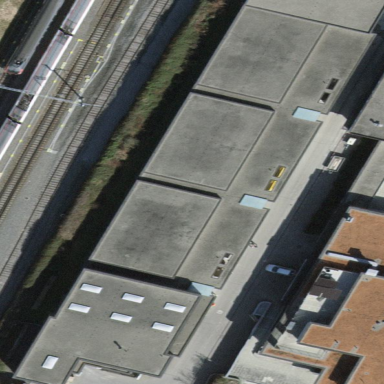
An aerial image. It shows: College building with flat roof.